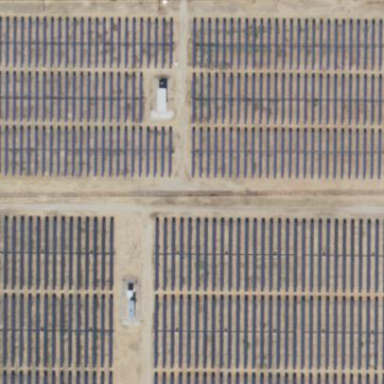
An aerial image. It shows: Solar power plant utilizing photovoltaic technology.